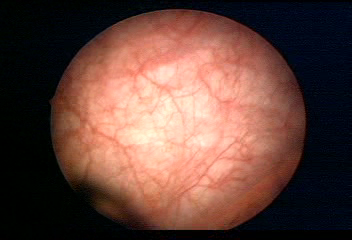
Modality: WLC
Class: Normal mucosa
Bladder cancer association: No